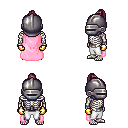
a pixel art fantasy rpg character, male body template, skeleton, pink cape, white pants, white blonde short topknot hairstyle, metal helm, gold gloves, four views (front, back, left, right), 2x2 character sprite sheet, small pixel art, hard edges, no anti-aliasing